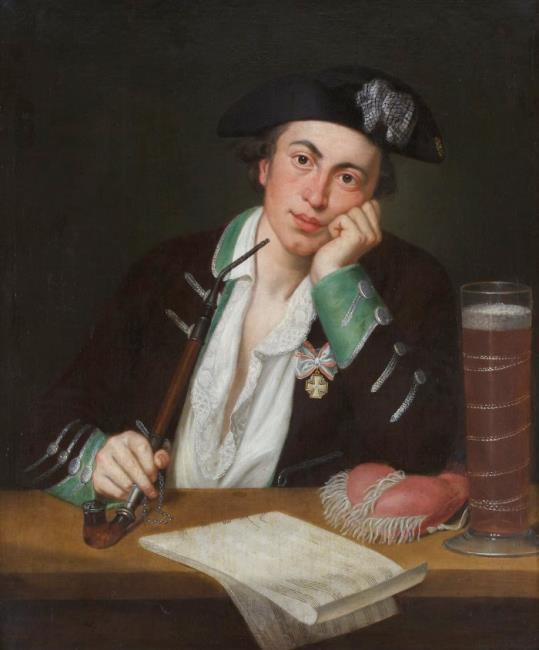
Title: Portrait of the German / Swedish composer Josef Martin Kraus (' The Mozart of Odenwald', 1756-1792)
Artist: Jacob Samuel Beck attribution Taschitzki/Schierz 2016
Earliest date: 1773
Latest date: 1775
Genre: painting
Iconography: Tobacco
Keywords: man's portrait, half-length, body frontal, head frontal, facing front, hand on chin/pondering, pipe, beer, music notation, composer, medal, tricorne